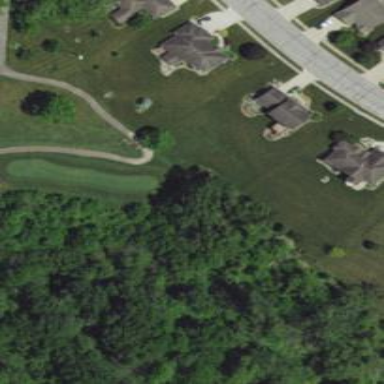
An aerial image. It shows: Path for both roads and golfers.